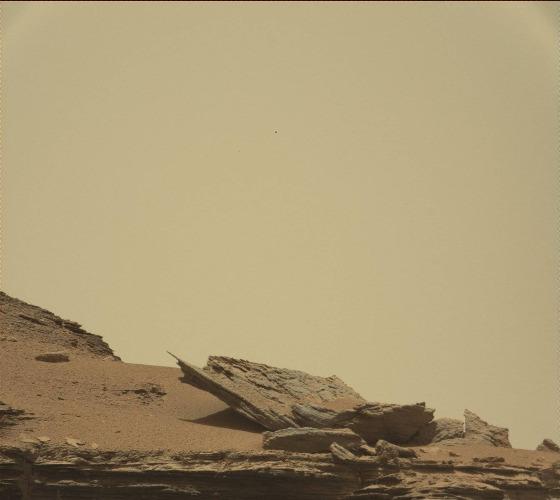
Terrain classes present: Bedrock, Rock, Shadow, Sky / Distant Mountains